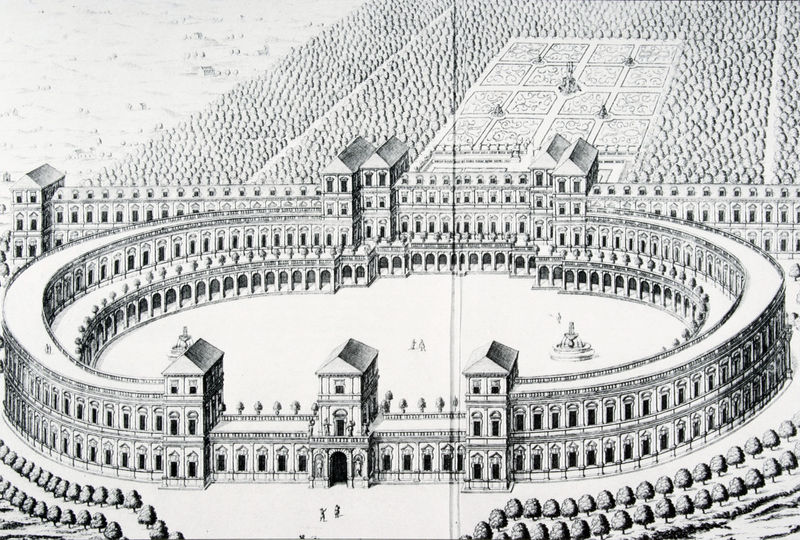
Titel: Castello di Mirafiori
Standort: Mailand
Institution: Biblioteca Braidense
Schlagwörter: baum, blätter, flügel, laub, schatten, weiß, bäume, landschaft, menschen, fenster, grau, licht, männer, schwarz, säulen, zeichnung, anlage, blick, dach, gebäude, park, parkanlage, schloss, menge, architektur, barock, weit, brüstung, wege, pflanzen, theater, rokoko, wald, brunnen, oval, rund, garten, balkon, papier, ansicht, bogen, fassade, dächer, giebel, allee, grafik, hof, platz, vogelperspektive, symmetrie, geländer, monumental, tor, arena, galerie, bögen, eingang, innenhof, loggia, burg, türme, palast, balustrade, ideal, festung, symmetrisch, druck, schraffur, stich, schwarzweiß, zirkus, entwurf, arkaden, halbrund, portal, geometrisch, alleen, risalit, residenz, mittelalter, parterre, vorhof, plan, eingan, fontäne, garden, bepflanzung, pavillion, gallerie, säulengang, potral, bewaldung, kollonade, bauplan, mittelbau, rondell, handzeichnung, schlossanlage, stadion, rundgang, kolonade, kolonnaden, gartenanlage, palst, pavillions, wandelgang, symmetry, planung, forst, circus, coloseum, gladiatoren, kollosseum, baumreihen, majestic, luken, graten, rundlauf, classicizing, event, imposing, broderien, französischer garten, bäüme, hauptweg, nebenwege, rundgebäude, order, 18. jahrhundert, eometrisch, garten symmetrie, grandeur, colloseum, wooded, grandeut